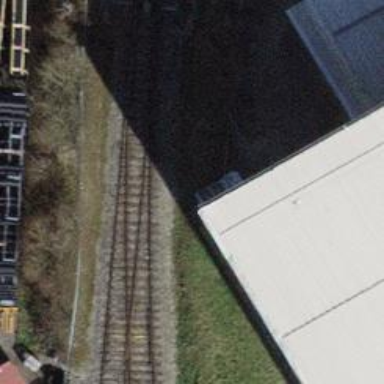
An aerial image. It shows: Railway switch.